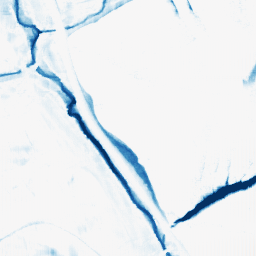
Category: morphological
Decomposition family: morphological_square
Decomposition parameters: operation: closing
size: 15
Upsampling method: fft_zeropad
Upsampling parameters: scale: 8
Upsampling scale: 8